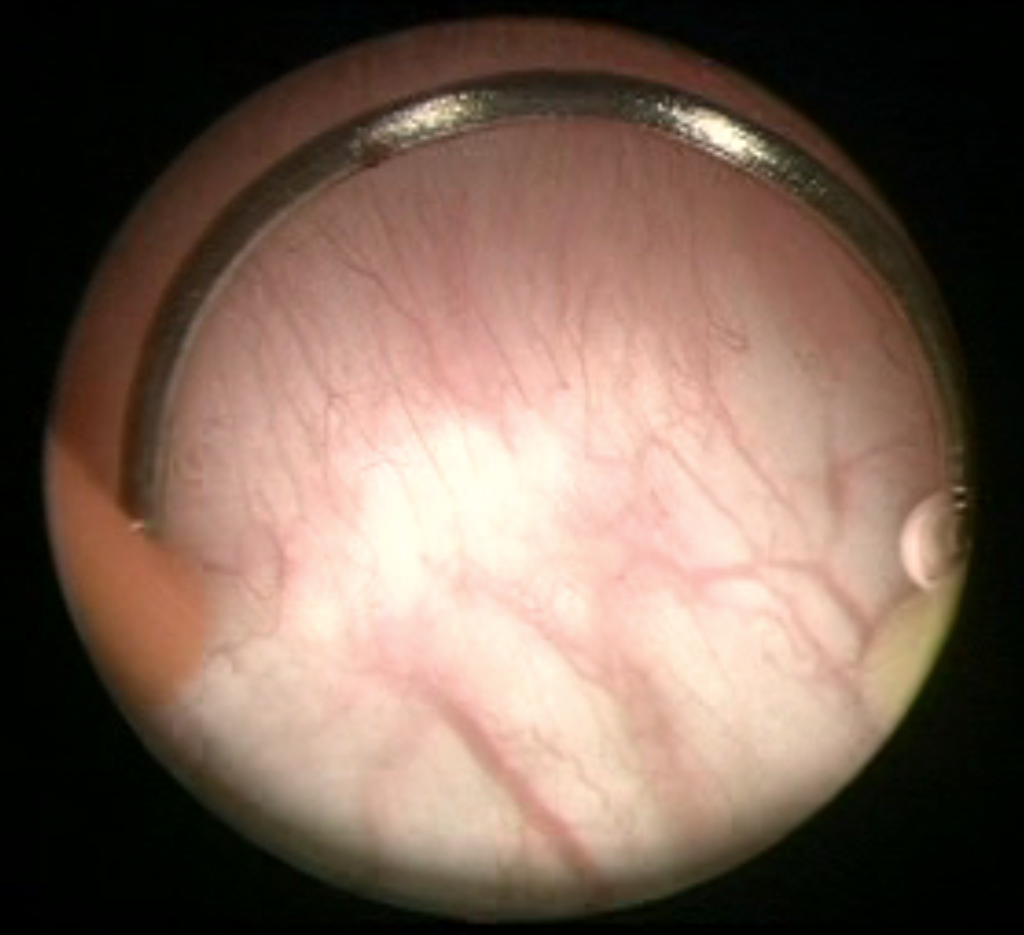
Modality: WLC
Class: Foreign bodies
Subclass: ResectionLoop
Lesion: L0
Bladder cancer association: No